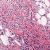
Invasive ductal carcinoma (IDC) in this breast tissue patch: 0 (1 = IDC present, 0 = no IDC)